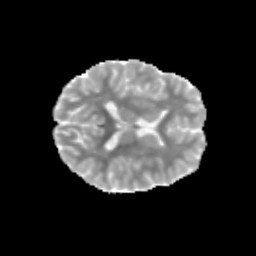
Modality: MD
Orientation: axial
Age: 12
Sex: female
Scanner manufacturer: siemens
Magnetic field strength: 3 T
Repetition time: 3.8 s
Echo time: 0.07 s